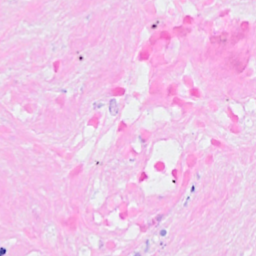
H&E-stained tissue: Breast